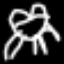
Label: frog